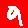
Digit: 9